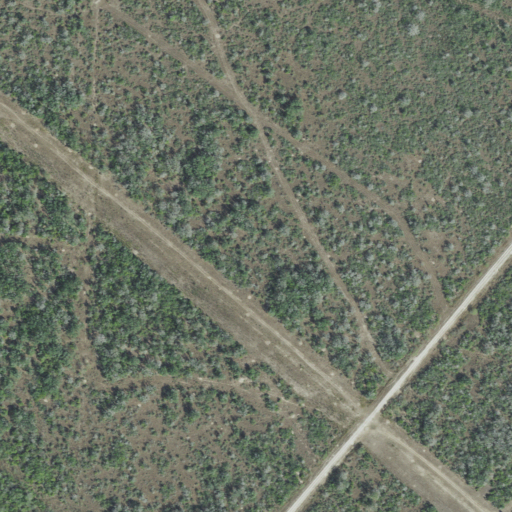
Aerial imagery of ridge(s) in Texas named Burkes Ridge containing shrub, mixed forest, pasture, and deciduous forest